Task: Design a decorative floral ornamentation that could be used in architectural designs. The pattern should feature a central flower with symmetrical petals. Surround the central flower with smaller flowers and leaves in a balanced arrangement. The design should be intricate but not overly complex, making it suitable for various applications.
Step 1393:
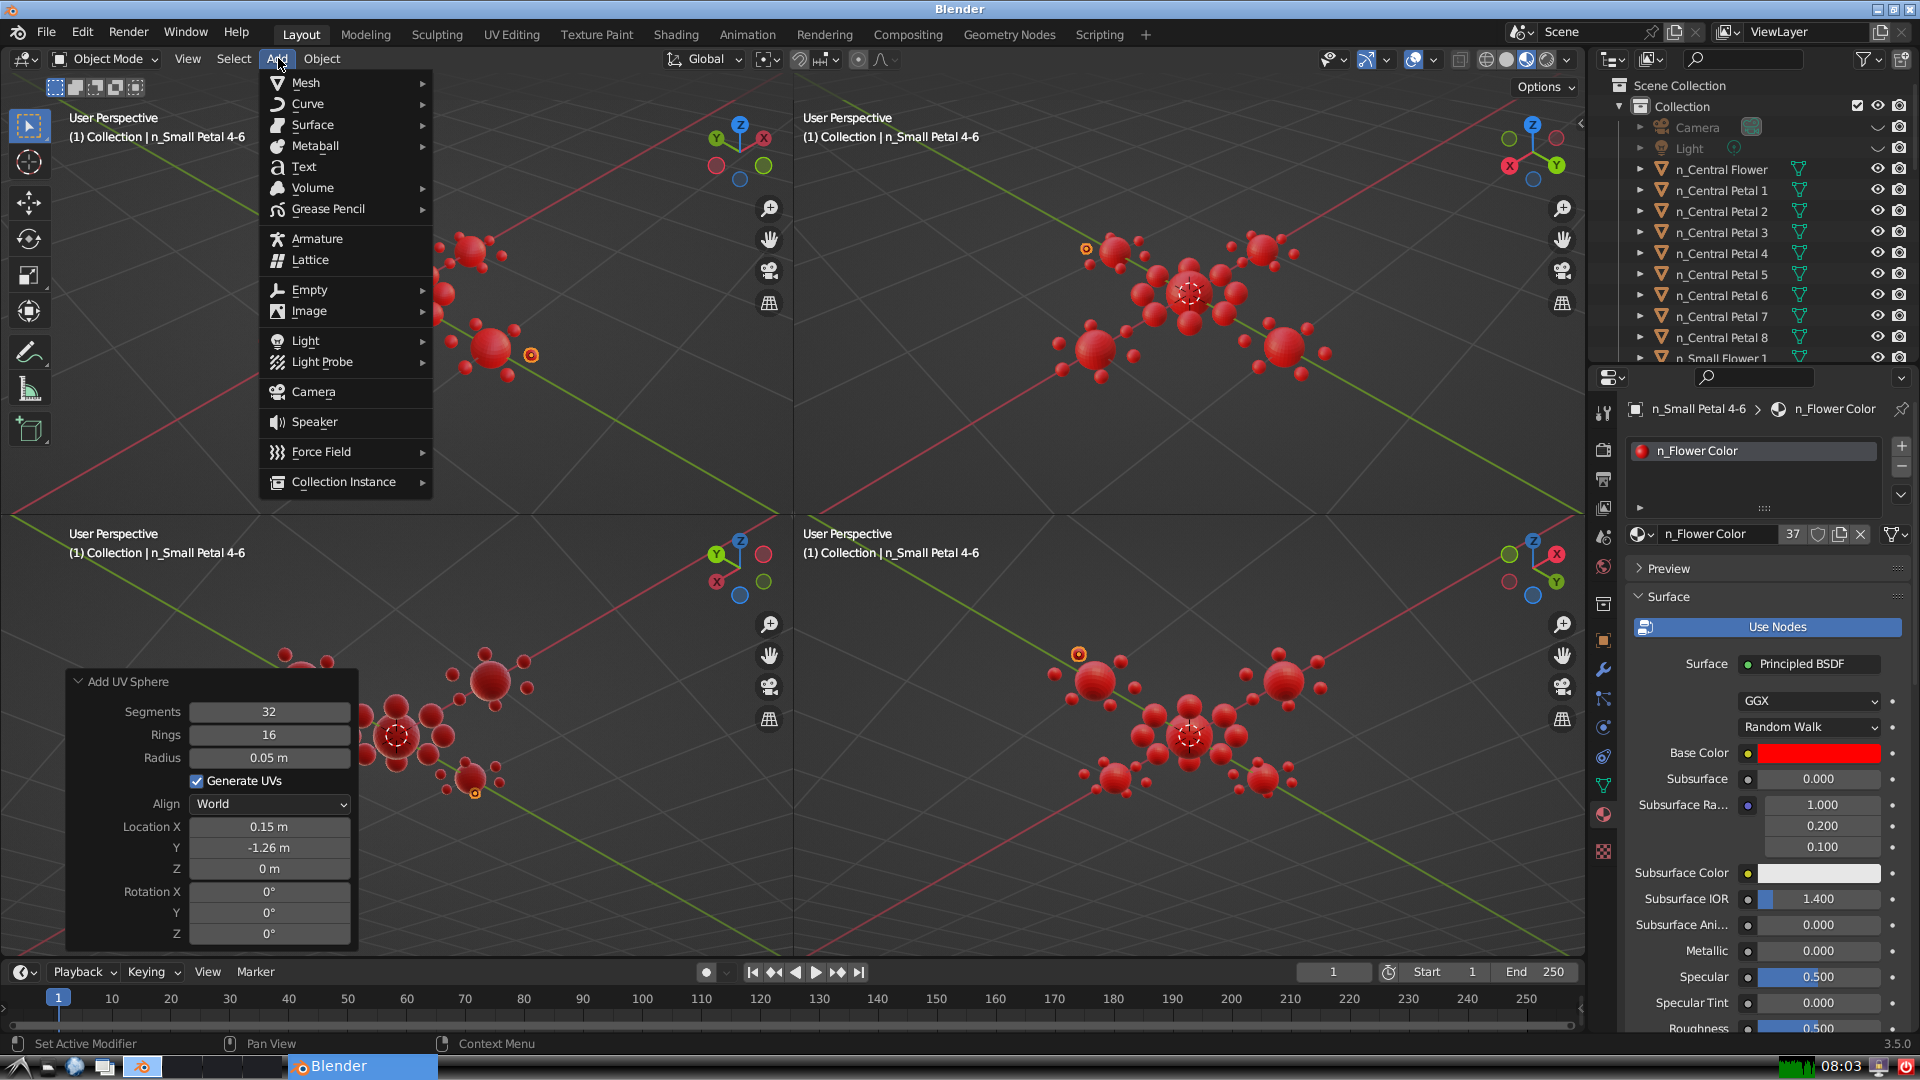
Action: {"mouse_move": [304, 82]}